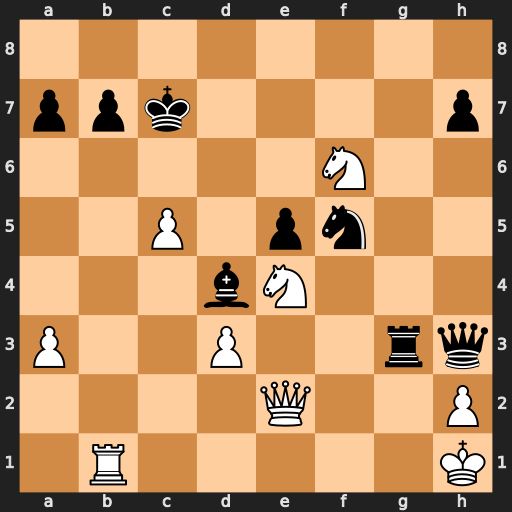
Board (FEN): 8/ppk4p/5N2/2P1pn2/3bN3/P2P2rq/4Q2P/1R5K
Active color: w
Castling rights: -
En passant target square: -
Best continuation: Qa2 Rg7 Ne8+ Kb8 Nxg7